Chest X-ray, PA view. Patient: 63 years old, sex M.
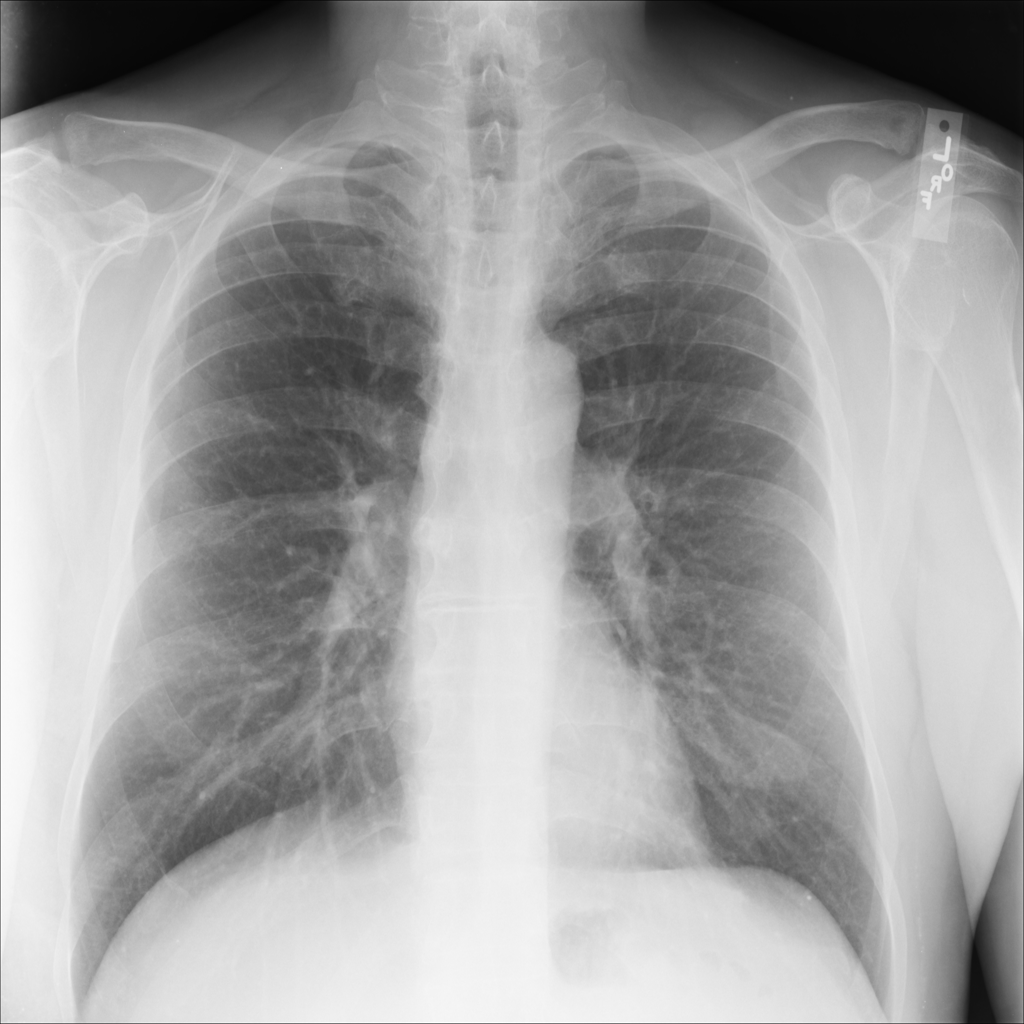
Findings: No Finding